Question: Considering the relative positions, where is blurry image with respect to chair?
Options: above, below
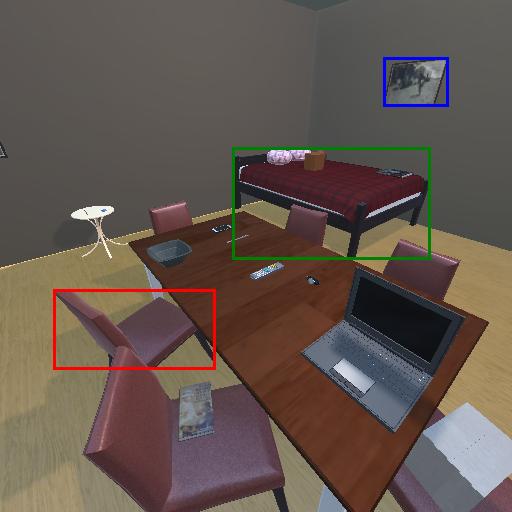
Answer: above